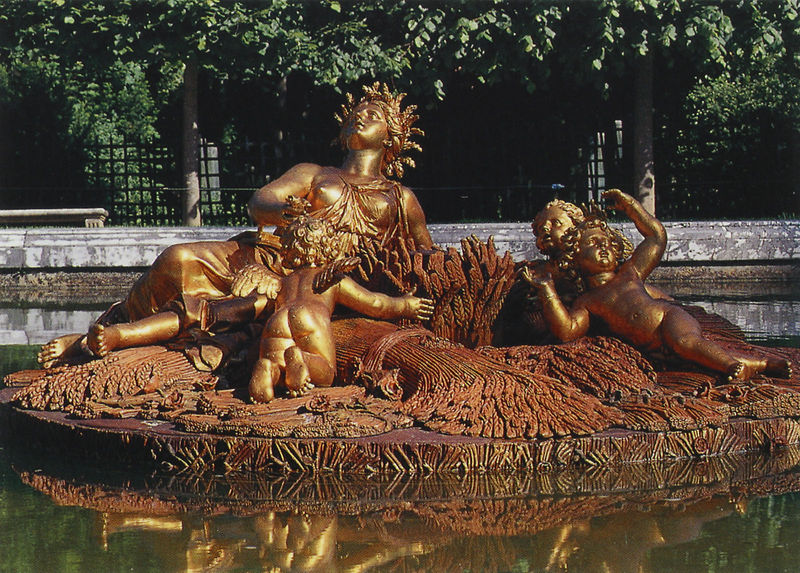
Titel: Ceres- oder Sonnenbrunnen
Künstler: Thomas Regnaudin
Standort: Versailles, Schlossgarten (EU - F)
Schlagwörter: akt, baum, blätter, fuß, kopf, nackt, wasser, bäume, busen, frau, park, gold, brunnen, kinder, bassin, engel, garten, putte, statue, füße, hintern, liegen, knaben, getreide, korn, weizen, figuren, bronze, foto, becken, kranz, skulpturen, statuen, putten, brunne, reflektionen, titten, po